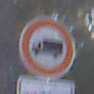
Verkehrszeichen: VerbotFuerKraftfahrzeugeUeberDreiKommaFuenfTonnen
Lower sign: ZeitangabenMitBeschraenkungAufWochentage1
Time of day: MorningAfternoon
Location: Outdoor (Suburban)
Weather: Clear
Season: NotSpecified
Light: Natural